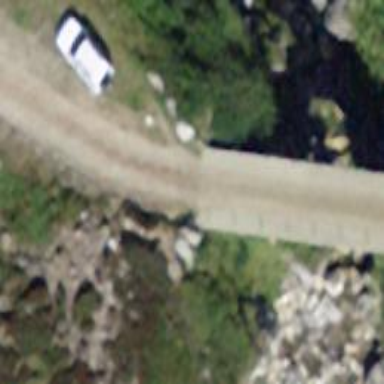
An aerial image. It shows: Dirt track bridge with grade2 surface.